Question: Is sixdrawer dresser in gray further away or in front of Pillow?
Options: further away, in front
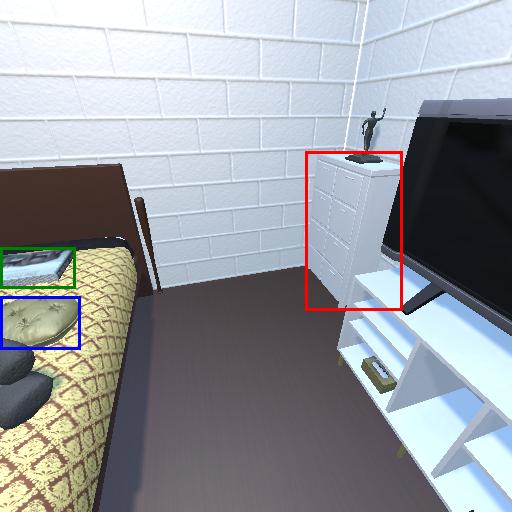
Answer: further away